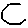
Label: hexagon